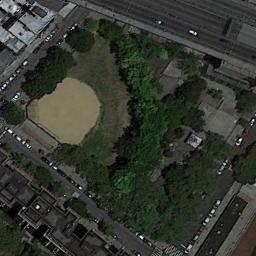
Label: baseball_diamond